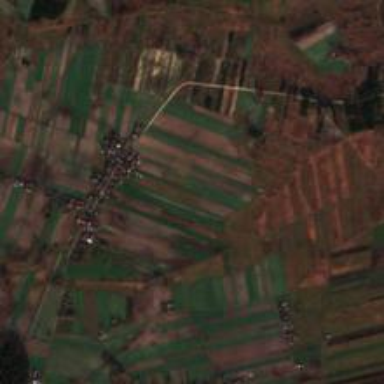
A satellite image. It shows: Picturesque farmland scene.